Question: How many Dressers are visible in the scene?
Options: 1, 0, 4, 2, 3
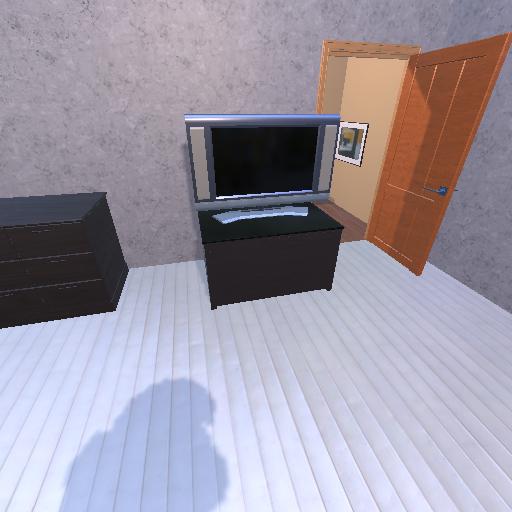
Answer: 1